Question: Visit this website.
<URL>
See this portion of the website.
I wan that same in my android application that text changes after some time

For this i use count down timer to introduce delay between the text view changes. but it doesnt work.
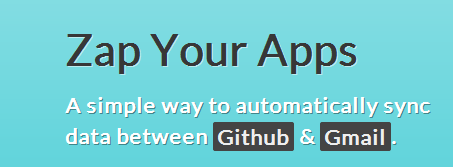
Answer: Also have you tried anything yet..
It can simply be achieved by a repeating in ,, In which the .
If you desire exact view as shown than the TextView width and height would be wrap content with text color white and background color black.